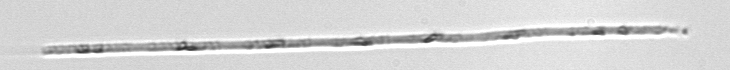
Label: Leptocylindrus